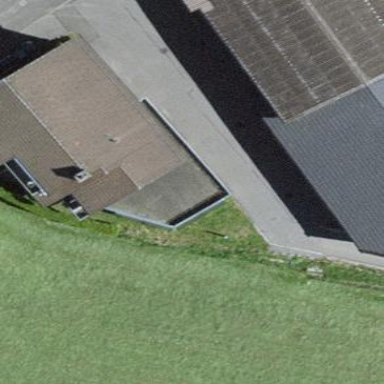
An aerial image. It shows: Building.